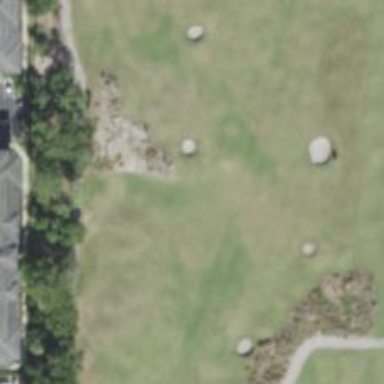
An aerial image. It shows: Golf hole.